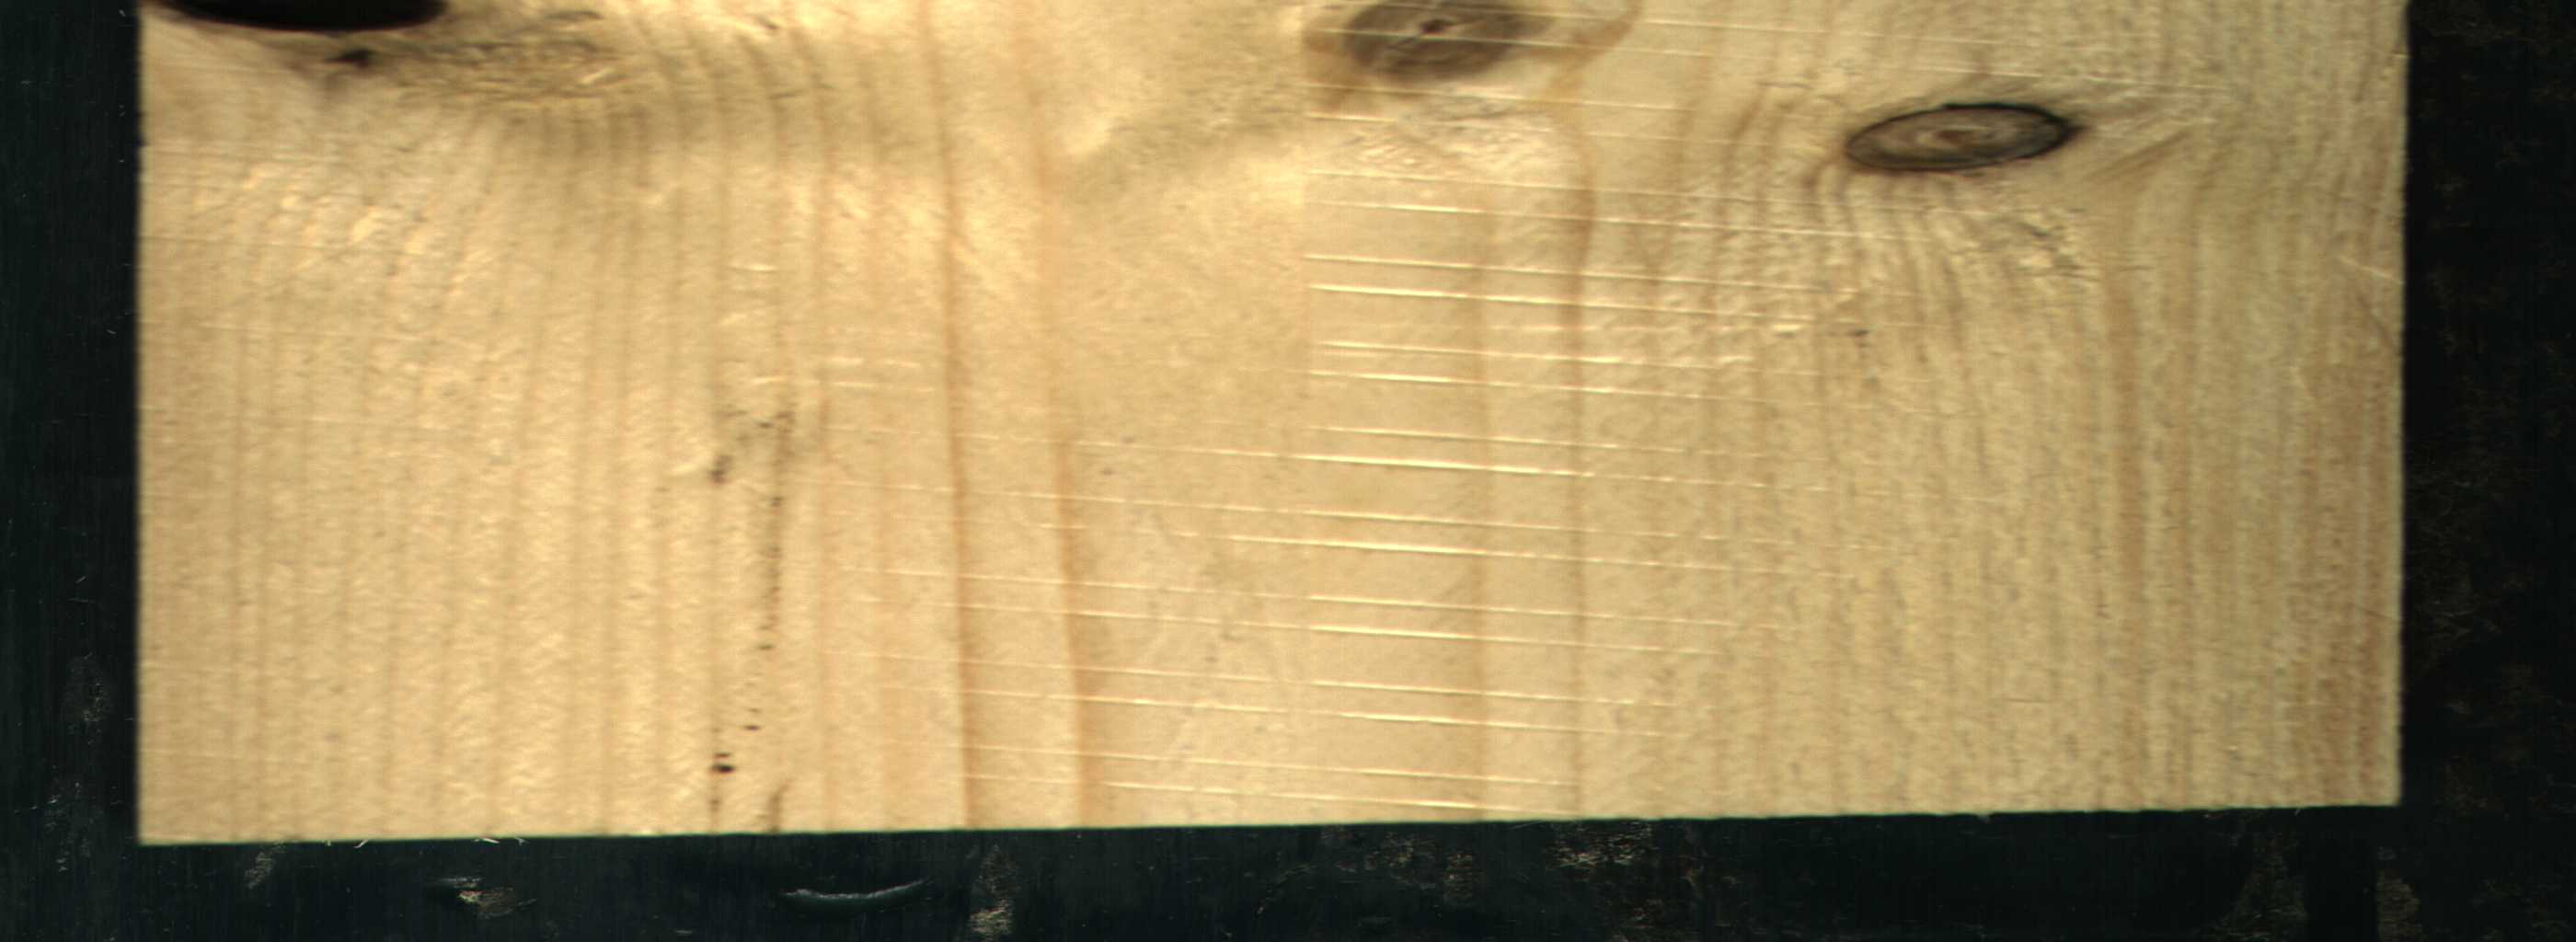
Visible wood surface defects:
Knot_missing
Dead_Knot
Live_Knot